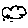
Label: cloud